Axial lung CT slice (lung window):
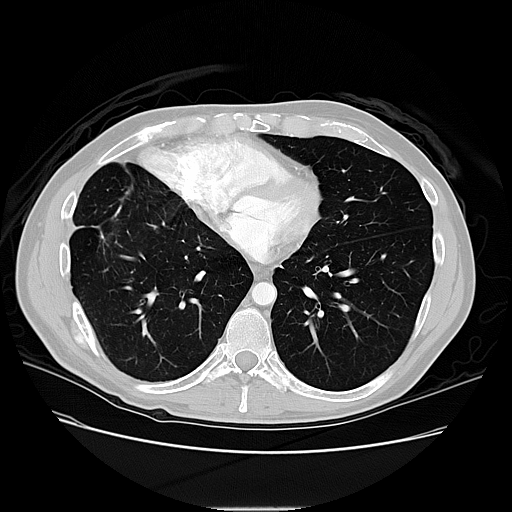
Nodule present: no